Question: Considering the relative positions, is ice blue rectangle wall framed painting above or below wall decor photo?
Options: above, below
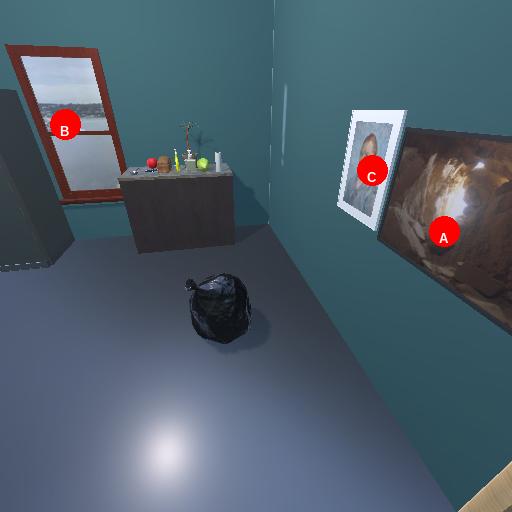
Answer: above